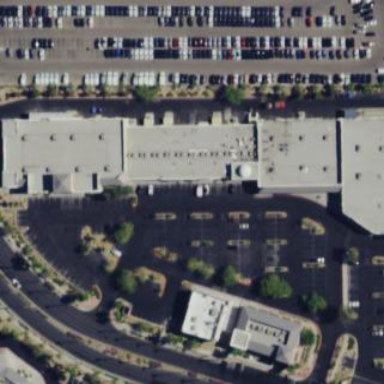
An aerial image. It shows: Retail building.